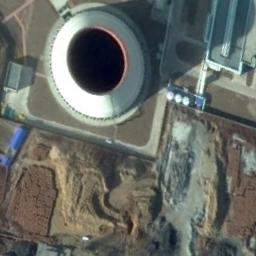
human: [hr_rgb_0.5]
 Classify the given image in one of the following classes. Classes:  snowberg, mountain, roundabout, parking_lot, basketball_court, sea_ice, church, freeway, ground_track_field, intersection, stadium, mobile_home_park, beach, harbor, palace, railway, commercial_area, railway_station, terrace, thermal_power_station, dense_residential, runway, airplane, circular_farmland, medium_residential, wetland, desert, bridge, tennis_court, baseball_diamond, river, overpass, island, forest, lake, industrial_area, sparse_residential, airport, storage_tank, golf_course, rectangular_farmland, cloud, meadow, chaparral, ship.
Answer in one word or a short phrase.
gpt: thermal_power_station